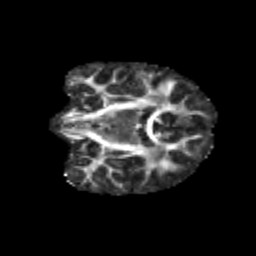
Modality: FA
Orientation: coronal
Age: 9
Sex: female
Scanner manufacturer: siemens
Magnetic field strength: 3 T
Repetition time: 3.8 s
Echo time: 0.07 s